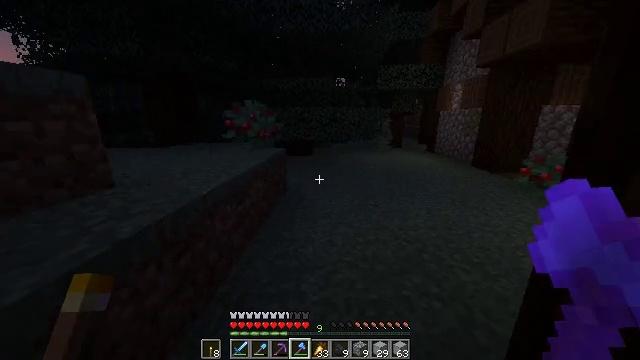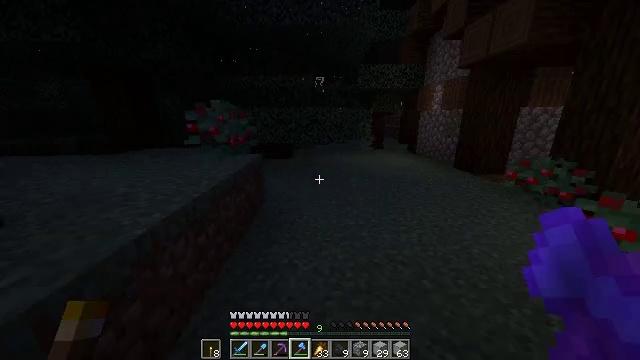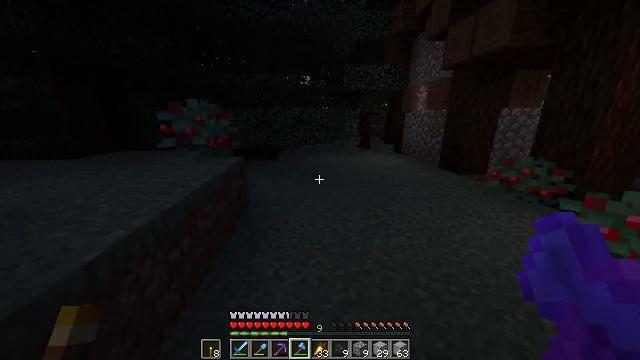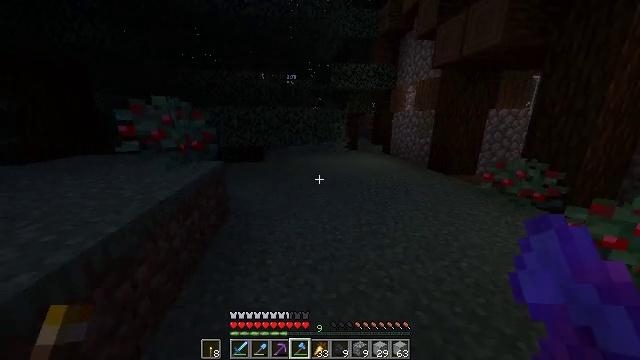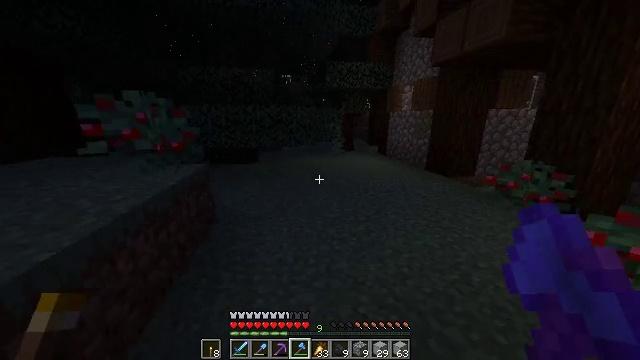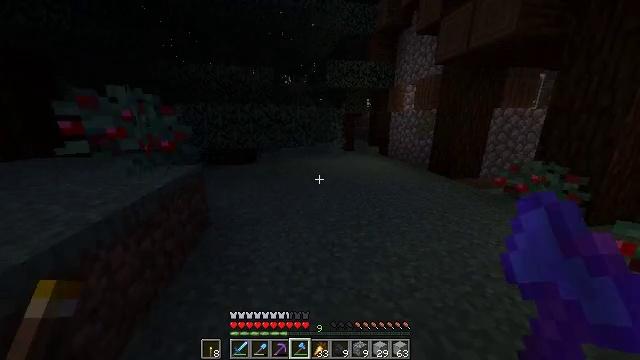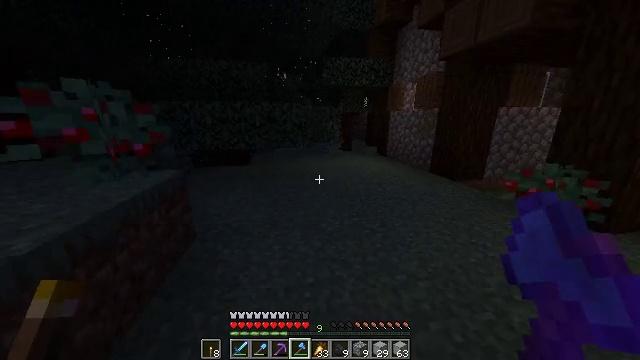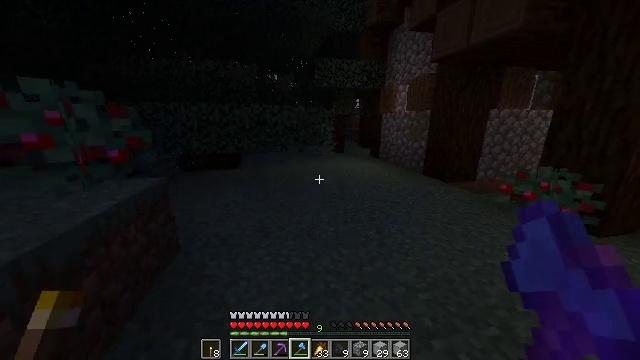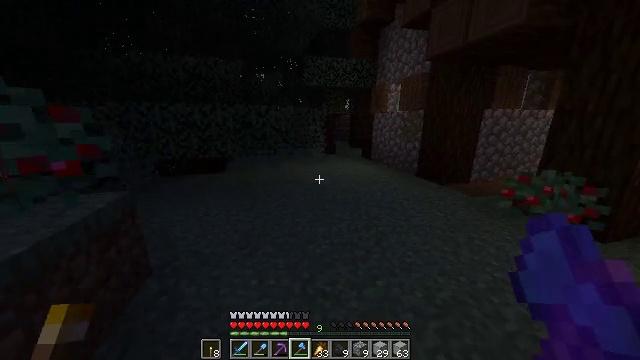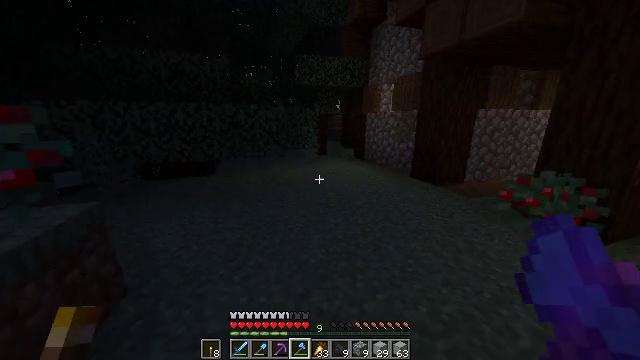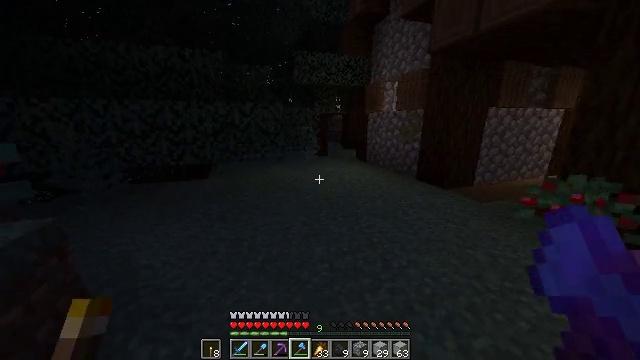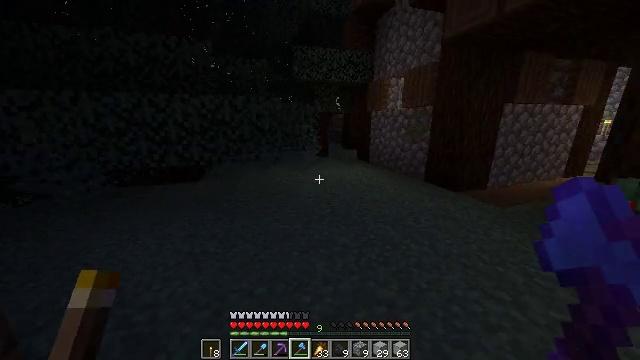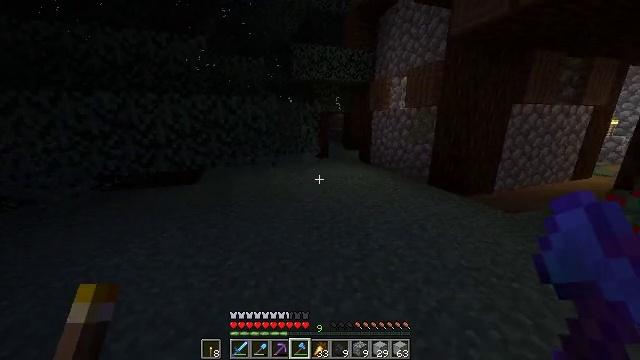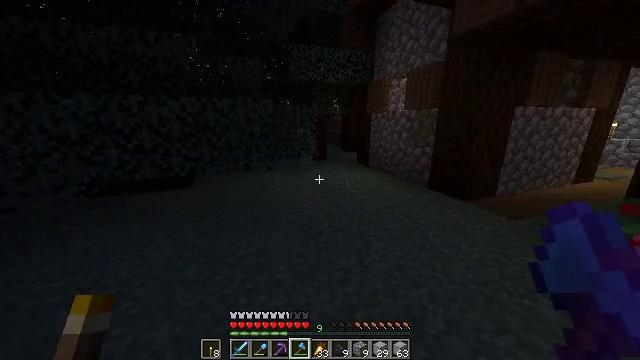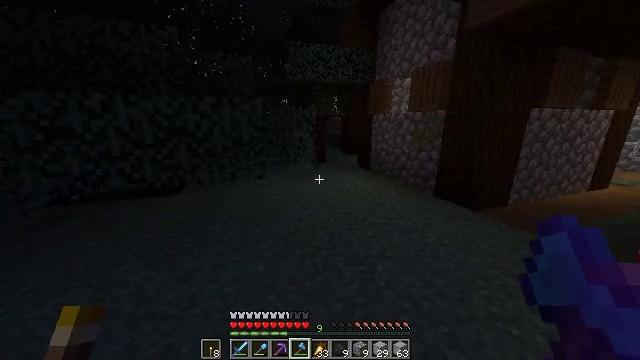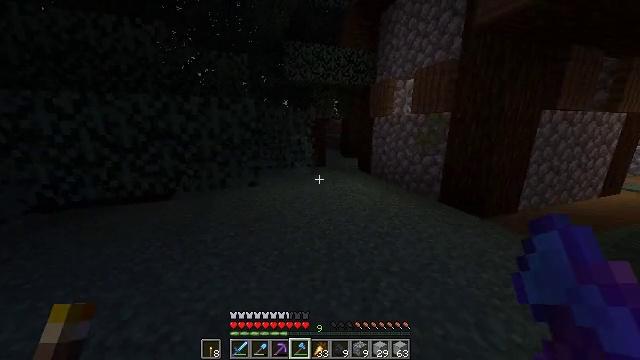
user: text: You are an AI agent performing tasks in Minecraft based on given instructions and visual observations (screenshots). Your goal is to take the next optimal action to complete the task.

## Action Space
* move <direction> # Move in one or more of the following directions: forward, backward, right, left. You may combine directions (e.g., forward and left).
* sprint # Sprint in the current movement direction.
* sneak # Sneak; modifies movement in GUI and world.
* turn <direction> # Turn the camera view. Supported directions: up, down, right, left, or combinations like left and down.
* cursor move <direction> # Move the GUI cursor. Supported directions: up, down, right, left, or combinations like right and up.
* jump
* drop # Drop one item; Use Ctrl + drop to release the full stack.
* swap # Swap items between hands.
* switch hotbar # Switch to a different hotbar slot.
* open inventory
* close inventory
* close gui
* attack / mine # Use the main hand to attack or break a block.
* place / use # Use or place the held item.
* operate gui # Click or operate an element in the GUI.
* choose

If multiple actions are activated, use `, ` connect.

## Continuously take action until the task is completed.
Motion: motion action
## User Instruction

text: Collect the large fern.
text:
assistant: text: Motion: move forward, turn right
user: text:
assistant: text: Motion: move forward, turn right
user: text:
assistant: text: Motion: move forward, turn right
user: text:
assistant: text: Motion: move forward, turn right
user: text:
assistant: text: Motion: move forward
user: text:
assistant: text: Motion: move forward
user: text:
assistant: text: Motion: move forward, turn right
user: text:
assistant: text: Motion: move forward, turn right
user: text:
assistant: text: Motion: move forward, sprint, turn right
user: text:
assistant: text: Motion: move forward, sprint
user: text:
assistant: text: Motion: move forward, sprint
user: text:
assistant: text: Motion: move forward, sprint
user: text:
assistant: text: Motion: move forward, sprint
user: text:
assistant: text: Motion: move forward
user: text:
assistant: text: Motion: move forward
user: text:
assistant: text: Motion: move forward, turn up
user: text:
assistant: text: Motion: move forward and move right
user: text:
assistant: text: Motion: move forward and move right
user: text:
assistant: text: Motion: move forward and move right, turn left
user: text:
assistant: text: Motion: move forward and move right, sprint, turn left
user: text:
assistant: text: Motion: move forward and move right, sprint, turn left
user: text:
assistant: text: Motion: move forward and move right, sprint, turn left
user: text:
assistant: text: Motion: move forward and move right, sprint, turn left
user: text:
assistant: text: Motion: move forward and move right, sprint, turn left
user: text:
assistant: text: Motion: move forward, sprint, turn left
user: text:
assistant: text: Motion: move forward, sprint, turn left
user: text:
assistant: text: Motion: move forward
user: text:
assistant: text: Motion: move forward, turn left
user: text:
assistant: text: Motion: move forward, turn left
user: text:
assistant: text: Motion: move forward